Question: I have a ReciclerView which is using an Adapter called "SimpleItemRecyclerViewAdapter". Each item in the ReciclerView is in the project's "drawable" folder. I was able to set the test on both TextView's but I'm not sure how to do this for the images. Here is the output I'm getting... the images should be appearing over the black square with is a ImageView widget.

Here is the code for my Adapter:
'''
package uk.co.example.calculator.adapters;
import android.support.v7.widget.RecyclerView;
import android.view.LayoutInflater;
import android.view.View;
import android.view.ViewGroup;
import android.widget.ImageView;
import android.widget.TextView;
import java.util.List;
import uk.co.example.calculator.R;
import uk.co.example.calculator.ui.activities.Currency;
public class SimpleItemRecyclerViewAdapter extends RecyclerView.Adapter<SimpleItemRecyclerViewAdapter.RecyclerViewSimpleTextViewHolder> {
// The items to display in your RecyclerView
private List<Currency> items;
// Provide a suitable constructor (depends on the kind of dataset)
public SimpleItemRecyclerViewAdapter(List<Currency> items) {
this.items = items;
}
// Return the size of your dataset (invoked by the layout manager)
@Override
public int getItemCount() {
return this.items.size();
}
// Replace the contents of a view (invoked by the layout manager)
// Involves populating data into the item through holder
@Override
public void onBindViewHolder(RecyclerViewSimpleTextViewHolder holder, int position) {
Currency currency = items.get(position);
holder.getName().setText(currency.name);
holder.getSymbol().setText(currency.symbol);
holder.getAsset().?????????; // WHAT SHOULD I PUT HERE TO LOAD THE IMAGE FROM THE RAW FOLDER
}
// Create new items (invoked by the layout manager)
// Usually involves inflating a layout from XML and returning the holder
@Override
public RecyclerViewSimpleTextViewHolder onCreateViewHolder(ViewGroup viewGroup, int viewType) {
View itemView = LayoutInflater.from(viewGroup.getContext()).
inflate(R.layout.currency_list_card_layout, viewGroup, false);
return new RecyclerViewSimpleTextViewHolder(itemView);
}
public class RecyclerViewSimpleTextViewHolder extends RecyclerView.ViewHolder {
private TextView name;
private TextView symbol;
private ImageView asset;
public RecyclerViewSimpleTextViewHolder(View v) {
super(v);
name = (TextView) v.findViewById(R.id.currency_name);
symbol = (TextView) v.findViewById(R.id.currency_symbol);
asset = (ImageView) v.findViewById(R.id.currency_asset);
}
public TextView getName() {
return name;
}
public TextView getSymbol() {
return symbol;
}
public ImageView getAsset() {
return asset;
}
}
}
'''
Any detailed help on how to display the images contained on the drawable folder would be greatly appreciated.
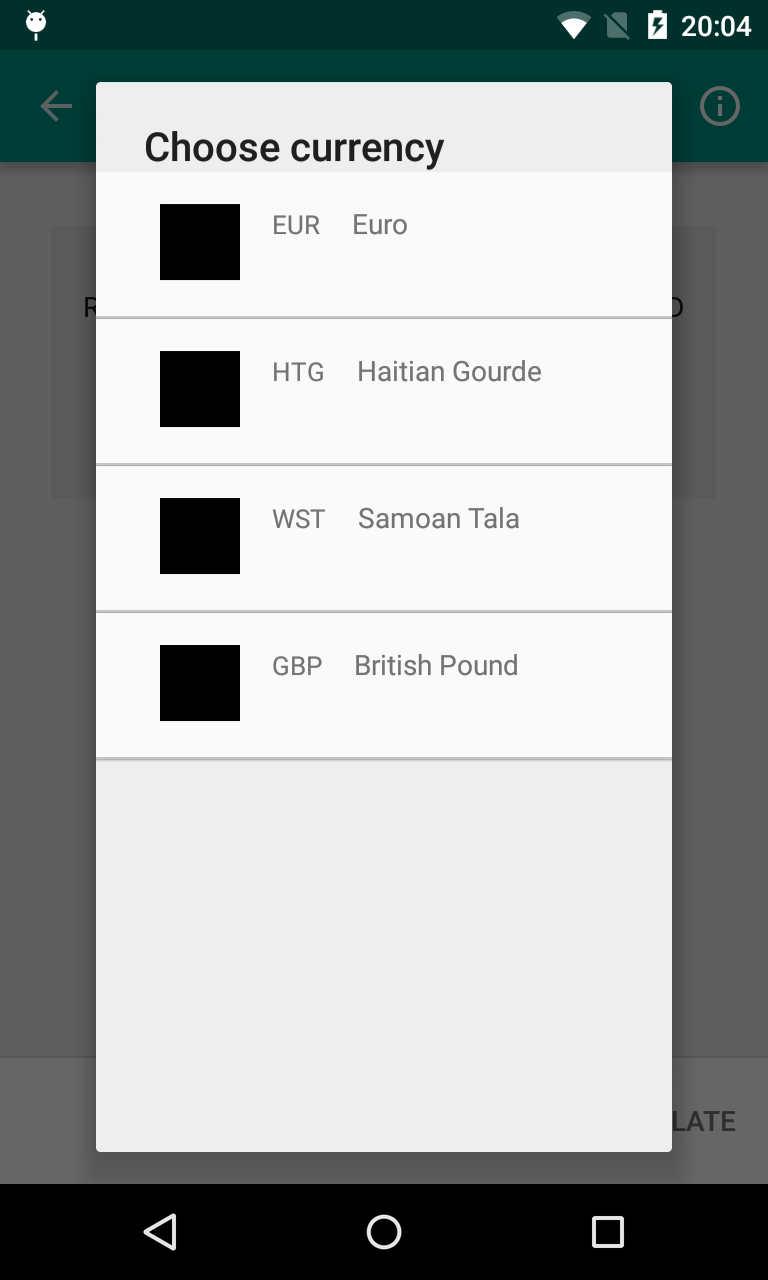
Answer: You can access your imageview from within 'onBindViewHolder'
For example, place into onBindViewHolder:
'''
Resources resources = getResources();
holder.getAsset().setImageDrawable(resources.getDrawable(R.drawable.myimage));
'''